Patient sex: M
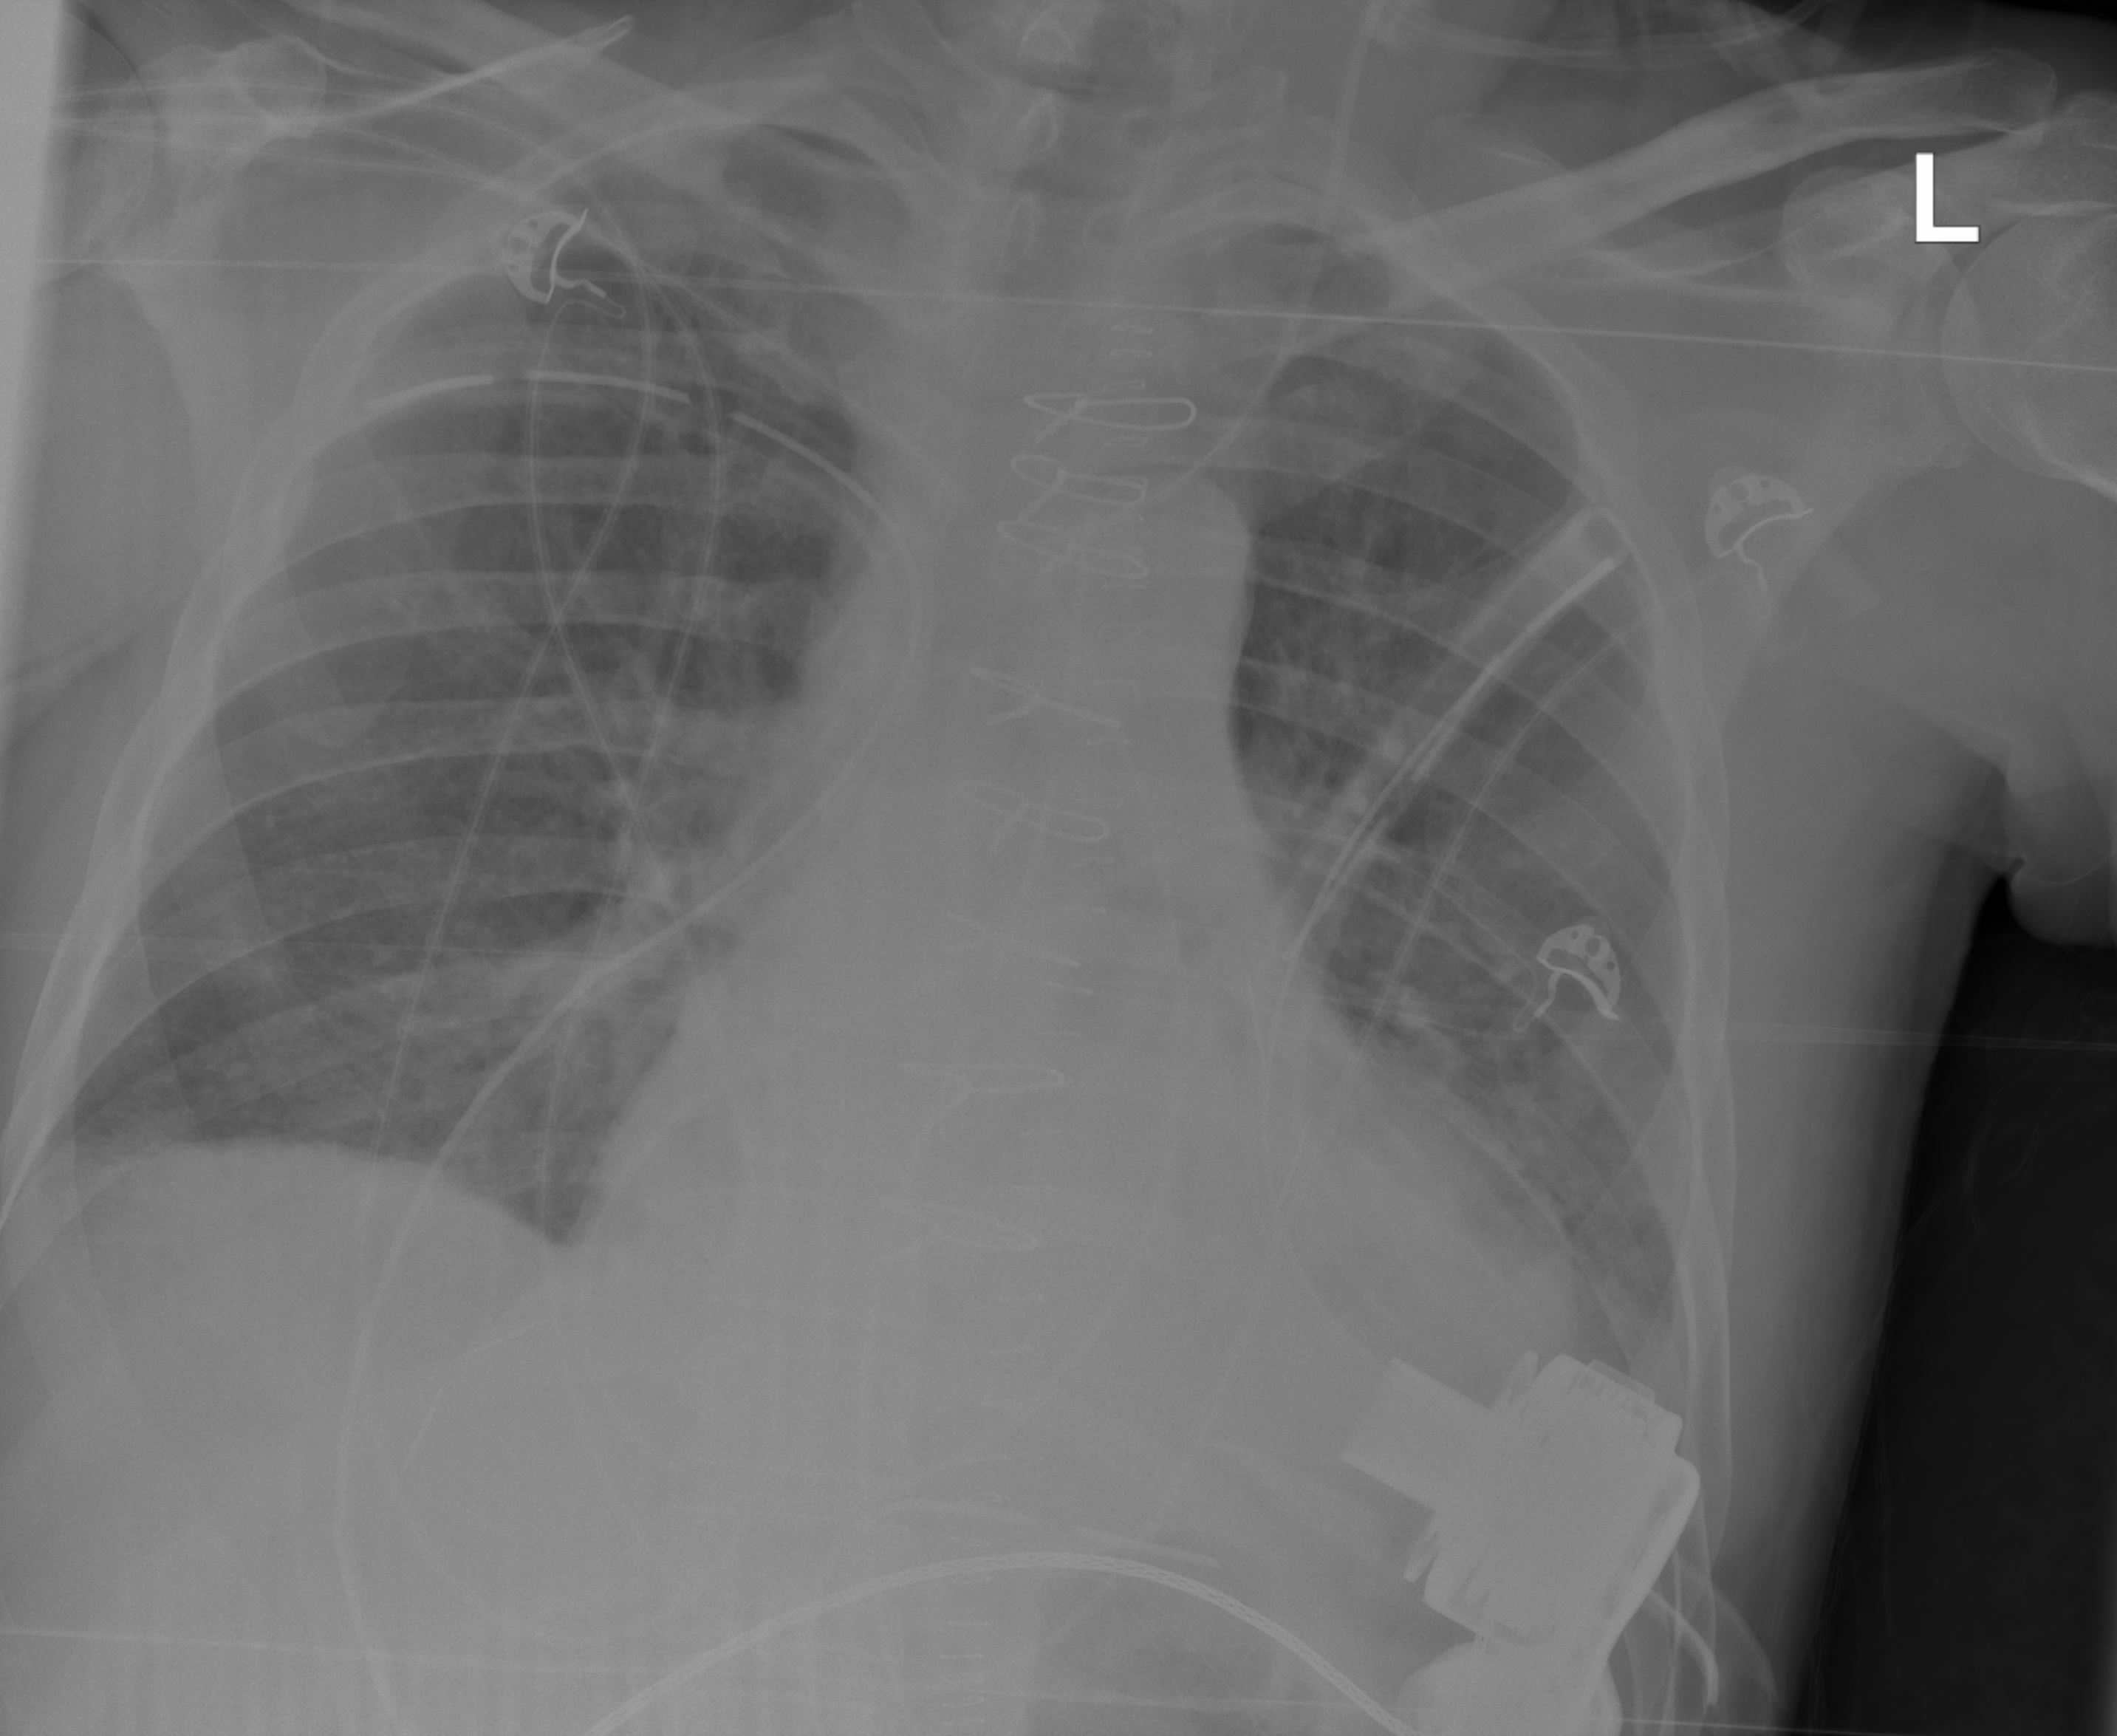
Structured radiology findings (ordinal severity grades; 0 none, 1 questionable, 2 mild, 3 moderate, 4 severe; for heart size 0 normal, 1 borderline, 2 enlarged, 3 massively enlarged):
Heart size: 1
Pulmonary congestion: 2
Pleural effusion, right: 0
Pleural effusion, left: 1
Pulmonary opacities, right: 0
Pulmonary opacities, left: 0
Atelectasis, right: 0
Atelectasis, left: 2